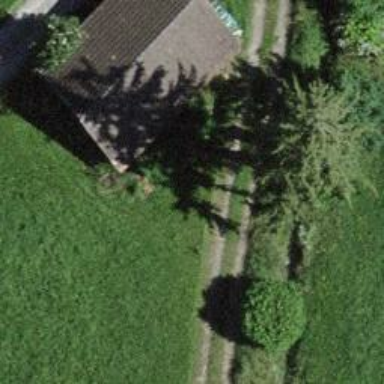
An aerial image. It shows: Rural barn.